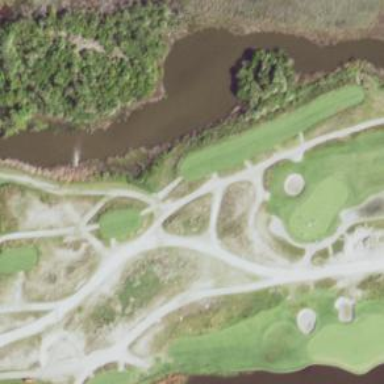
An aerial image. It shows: Pathway for golfing.